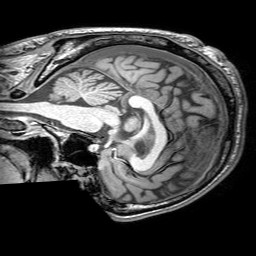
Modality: T1w
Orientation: sagittal
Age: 48
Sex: male
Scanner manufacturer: philips
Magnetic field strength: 3 T